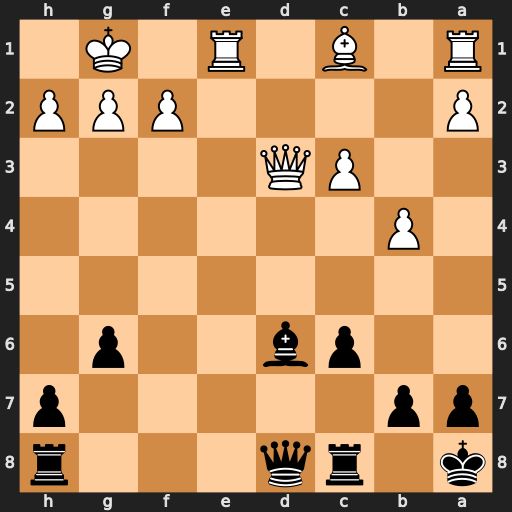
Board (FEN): k1rq3r/pp5p/2pb2p1/8/1P6/2PQ4/P4PPP/R1B1R1K1
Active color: b
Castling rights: -
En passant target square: -
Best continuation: Bxh2+ Kxh2 Qxd3